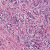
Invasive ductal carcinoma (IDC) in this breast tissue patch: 1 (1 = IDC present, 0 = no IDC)